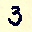
Label: 3